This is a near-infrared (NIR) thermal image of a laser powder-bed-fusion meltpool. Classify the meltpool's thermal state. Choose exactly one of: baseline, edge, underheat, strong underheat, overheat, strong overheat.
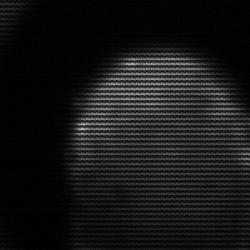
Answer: edge